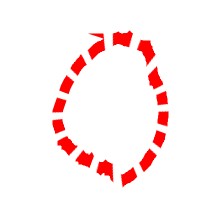
Shape: circle